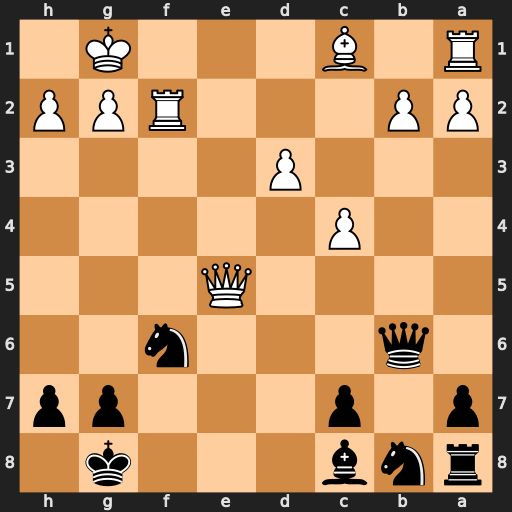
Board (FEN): rnb3k1/p1p3pp/1q3n2/4Q3/2P5/3P4/PP3RPP/R1B3K1
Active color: b
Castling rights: -
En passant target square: -
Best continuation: Qxf2+ Kxf2 Ng4+ Kg3 Nxe5